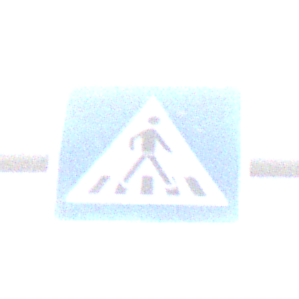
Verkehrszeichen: FussgaengerueberwegLinks
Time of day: Midday
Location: Outdoor (Nature)
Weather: PartlyCloudy
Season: NotSpecified
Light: Natural